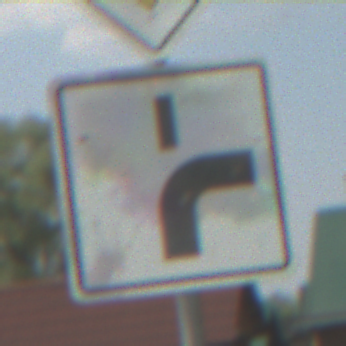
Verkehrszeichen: VerlaufVorfahrtsstrasse8
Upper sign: Vorfahrtsstrasse
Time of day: MorningAfternoon
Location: Outdoor (Nature)
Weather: PartlyCloudy
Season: NotSpecified
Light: Natural